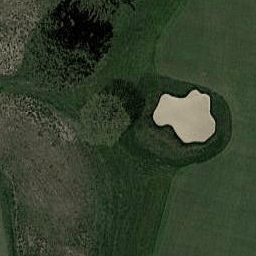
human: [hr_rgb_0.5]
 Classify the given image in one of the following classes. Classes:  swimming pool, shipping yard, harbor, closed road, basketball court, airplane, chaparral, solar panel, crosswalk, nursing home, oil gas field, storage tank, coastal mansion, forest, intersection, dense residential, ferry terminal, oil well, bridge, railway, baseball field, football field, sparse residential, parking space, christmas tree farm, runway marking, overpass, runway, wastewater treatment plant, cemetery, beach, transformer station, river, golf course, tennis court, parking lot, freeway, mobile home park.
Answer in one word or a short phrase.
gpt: golf course